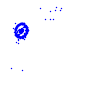
Particle: electron